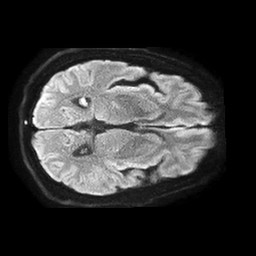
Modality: TRACE
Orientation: axial
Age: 51
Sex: male
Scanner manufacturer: philips
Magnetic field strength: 1.5 T
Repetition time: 4.6 s
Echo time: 0.08528 s